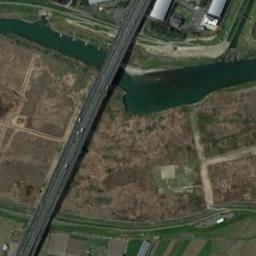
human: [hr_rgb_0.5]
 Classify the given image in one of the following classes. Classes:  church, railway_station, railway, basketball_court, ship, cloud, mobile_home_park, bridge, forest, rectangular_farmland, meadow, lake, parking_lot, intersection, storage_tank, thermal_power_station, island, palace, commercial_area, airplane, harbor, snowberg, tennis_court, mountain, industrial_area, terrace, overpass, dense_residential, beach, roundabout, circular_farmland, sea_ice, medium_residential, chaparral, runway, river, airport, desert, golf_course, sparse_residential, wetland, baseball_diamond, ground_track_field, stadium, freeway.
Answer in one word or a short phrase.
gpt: bridge